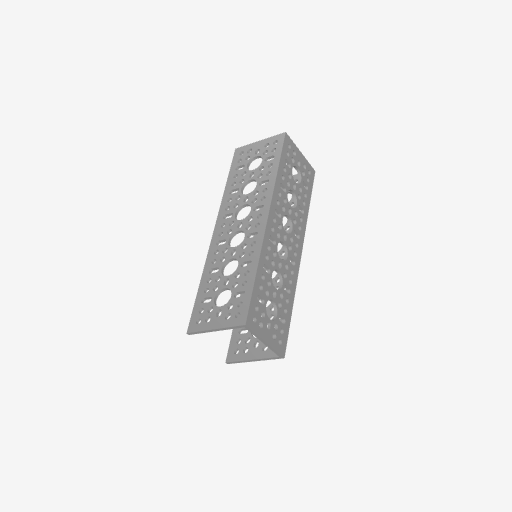
Part: UChannel6H